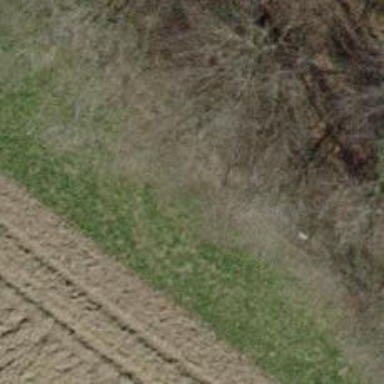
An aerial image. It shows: Grassy track with grade 5 track type.